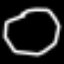
Label: octagon